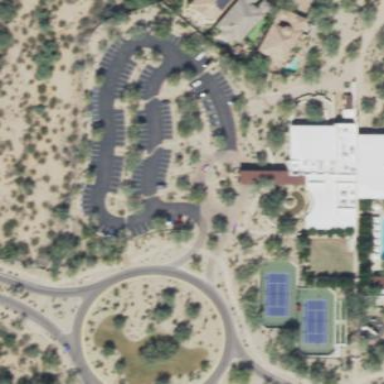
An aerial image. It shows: Community center building.